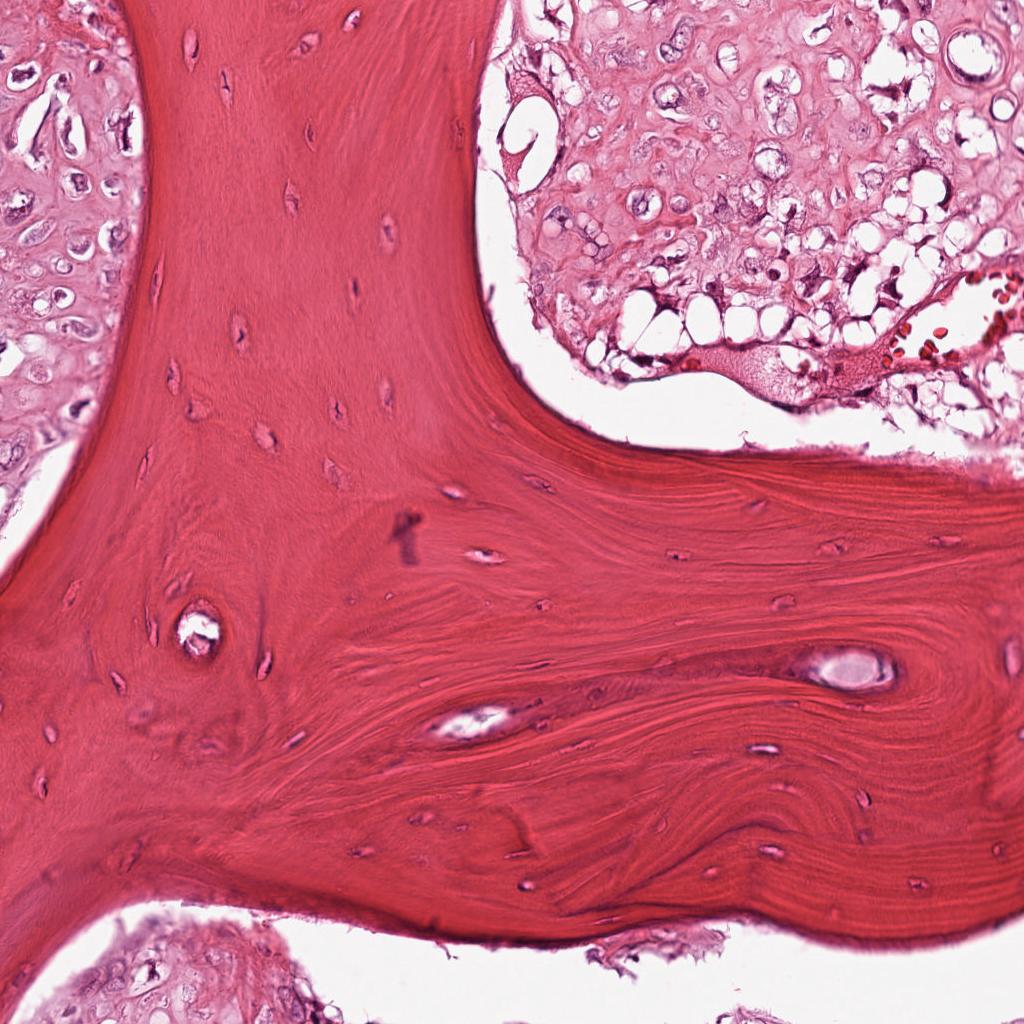
Label: Viable